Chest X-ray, PA view. Patient: 41 years old, sex F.
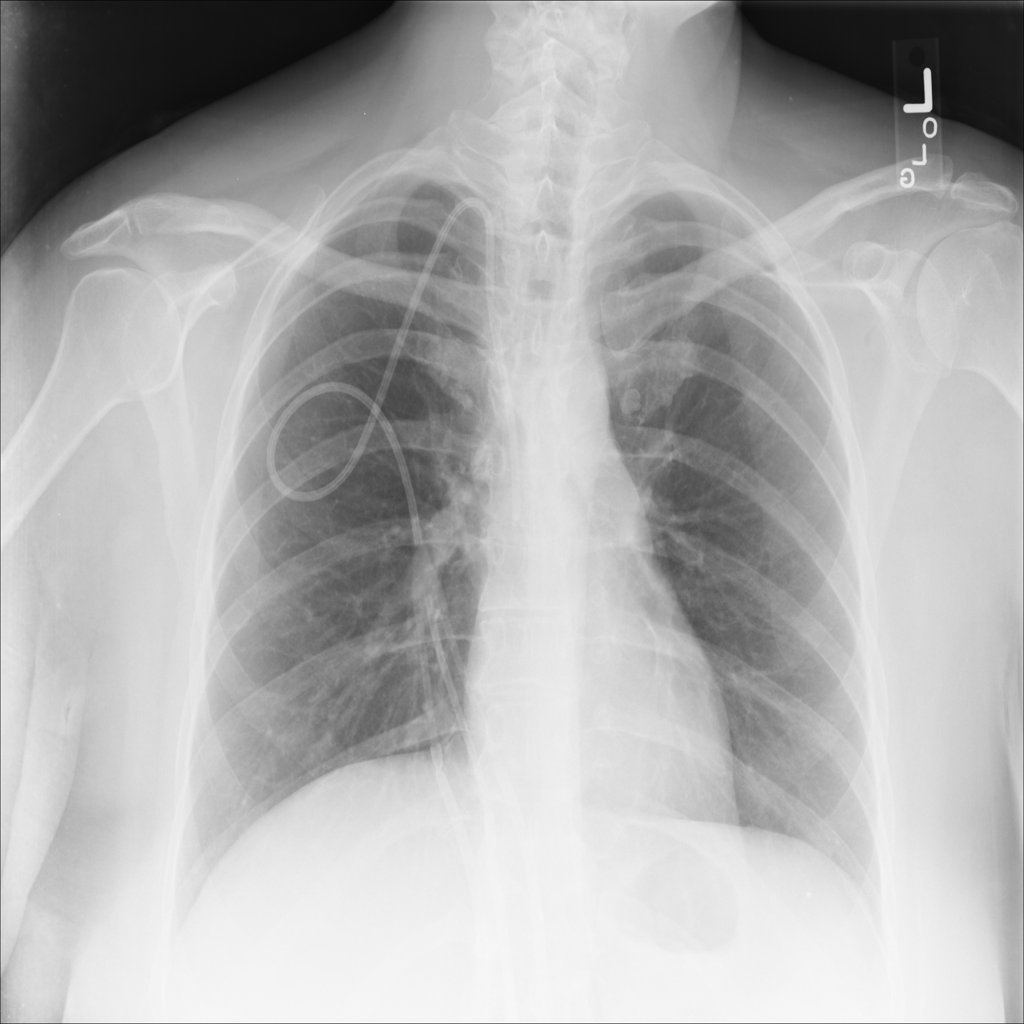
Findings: No Finding